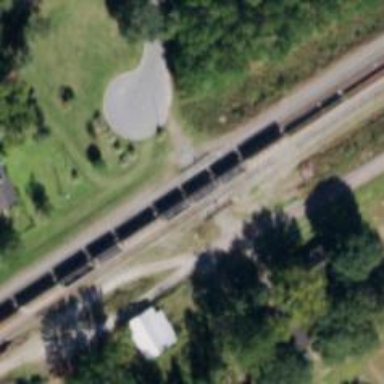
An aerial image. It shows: Railway track.